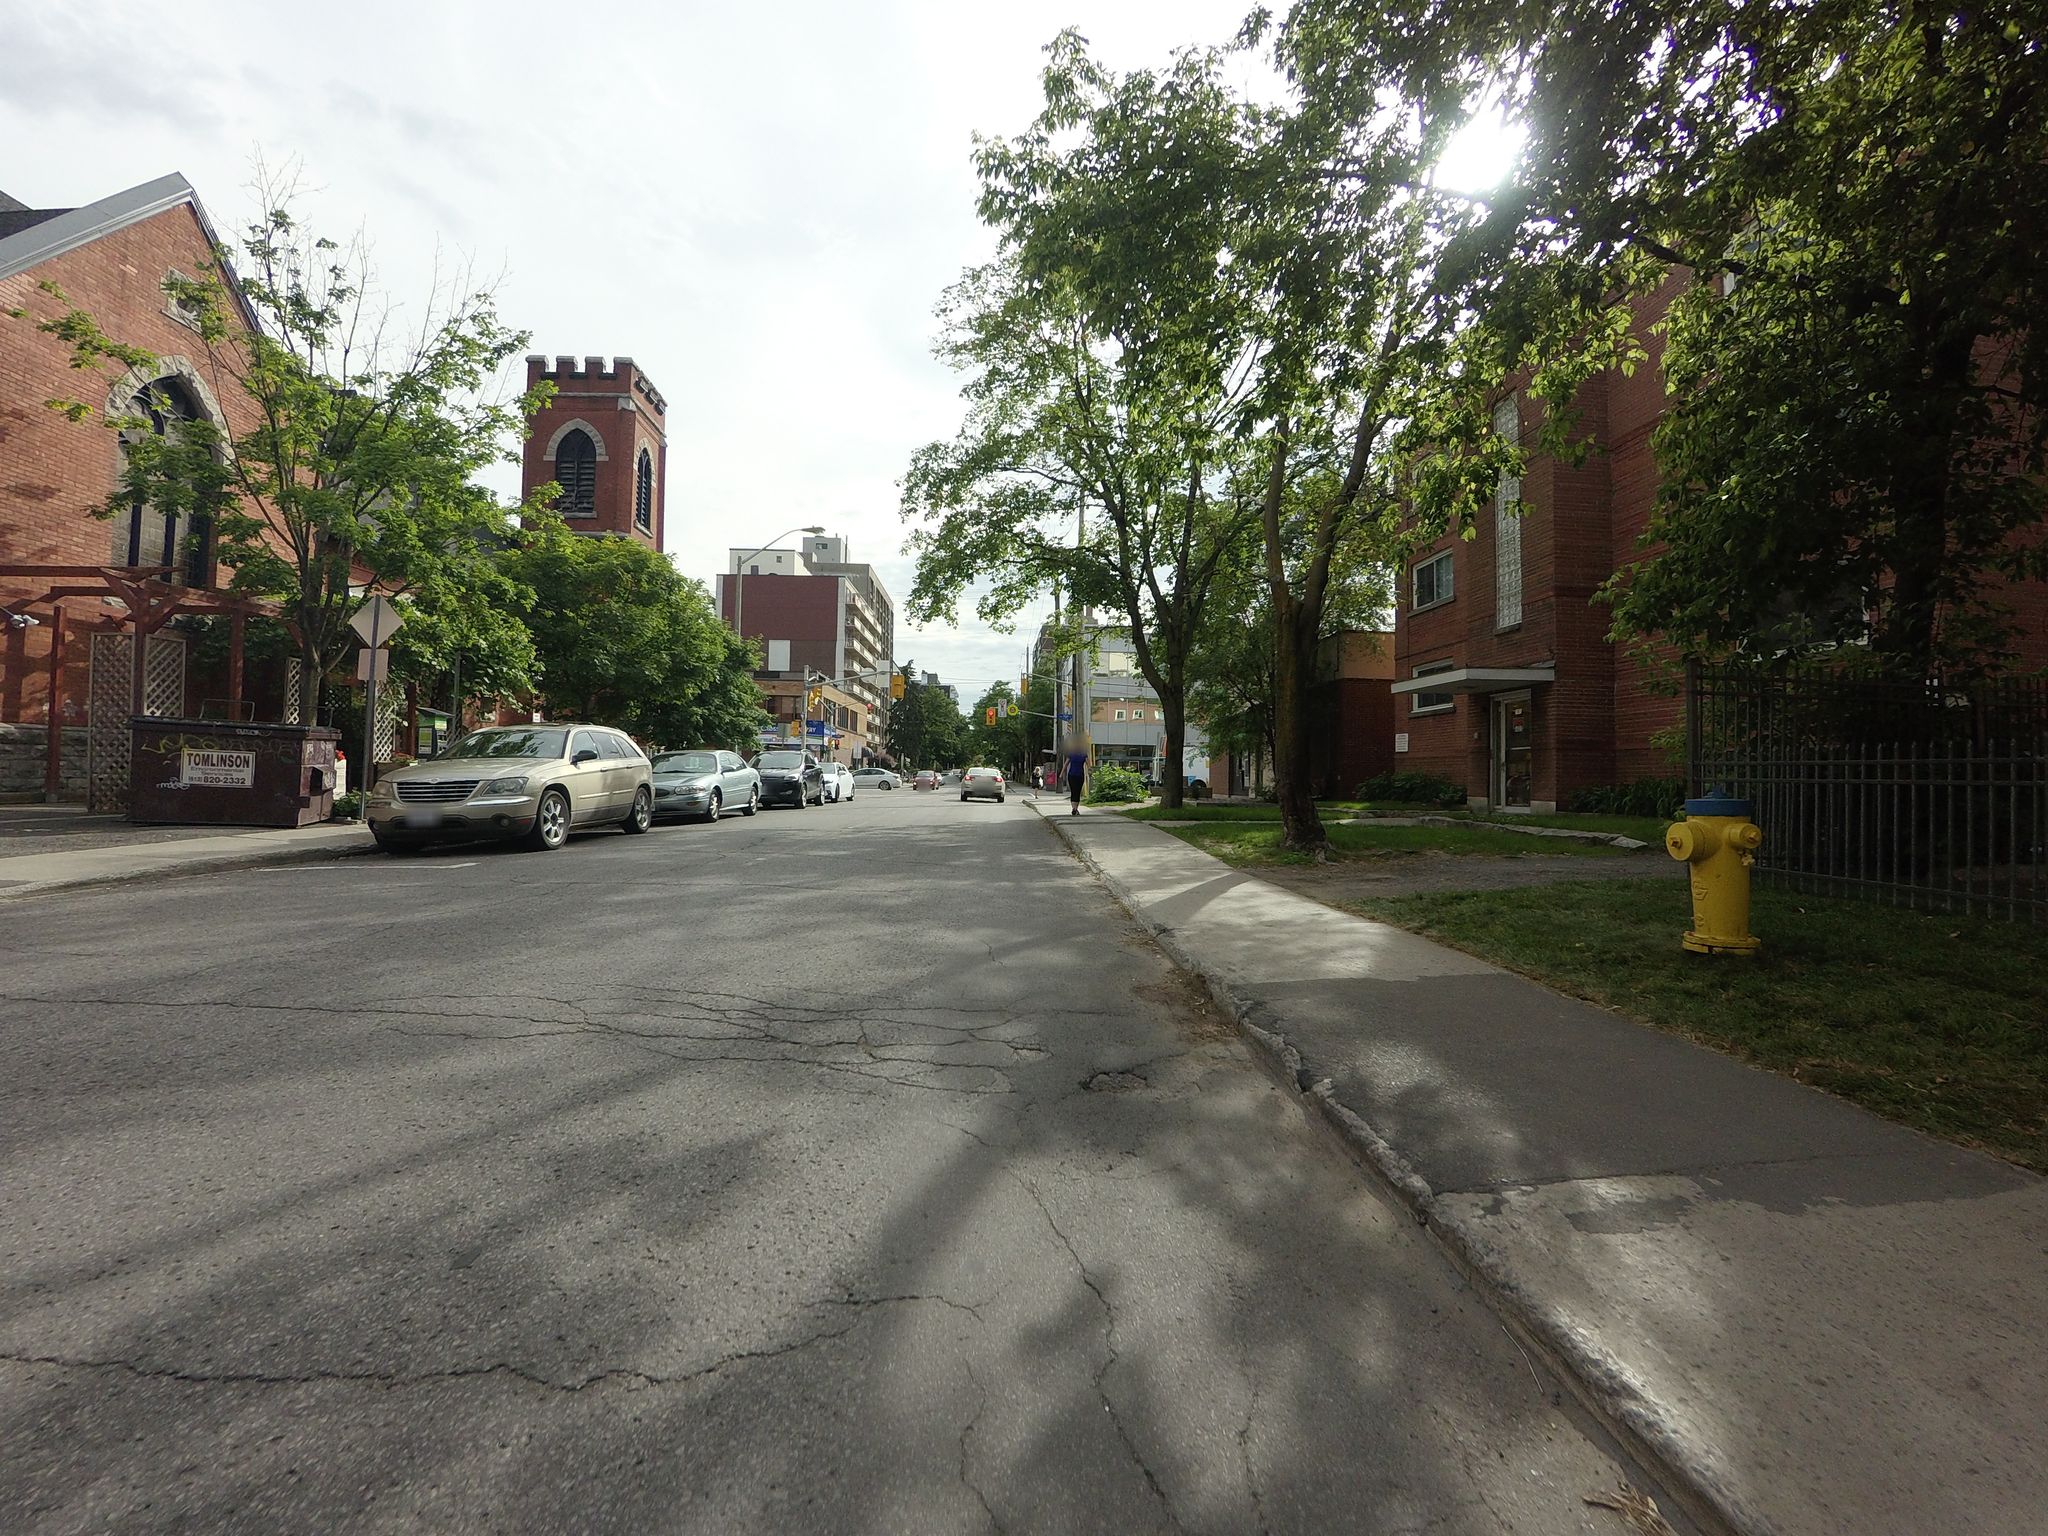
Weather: cloudy
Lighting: day
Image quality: good
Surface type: walking surface
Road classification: footway
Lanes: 2
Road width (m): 1.5
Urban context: urban centre
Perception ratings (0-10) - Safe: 8.8, Lively: 8.8, Beautiful: 7.68, Boring: 3.76, Depressing: 1.46, Wealthy: 5.62